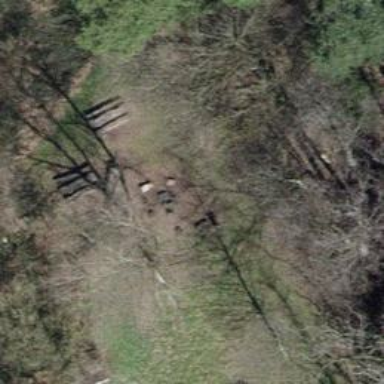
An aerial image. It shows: Picnic site with barbecue facilities available.